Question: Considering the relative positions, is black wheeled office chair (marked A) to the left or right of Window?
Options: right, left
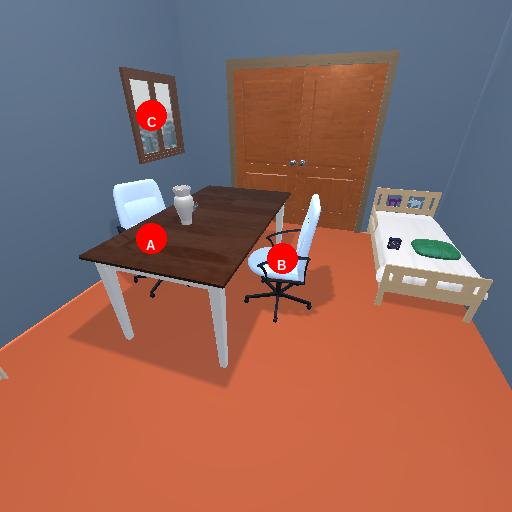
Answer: right